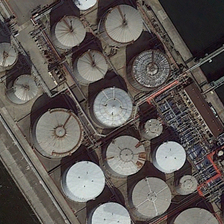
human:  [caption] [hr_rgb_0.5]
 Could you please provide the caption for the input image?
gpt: many storage tanks are near a piece of water .

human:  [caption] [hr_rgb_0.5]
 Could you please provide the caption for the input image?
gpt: many storage tanks are near a piece of water .

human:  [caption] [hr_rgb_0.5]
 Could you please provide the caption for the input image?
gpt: many storage tanks are near a piece of water .

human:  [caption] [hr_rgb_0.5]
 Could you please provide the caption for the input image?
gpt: many storage tanks are near a piece of water .

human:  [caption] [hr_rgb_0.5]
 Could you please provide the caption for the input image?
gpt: many storage tanks are near a piece of water .